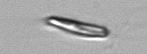
Label: Chrysochromulina